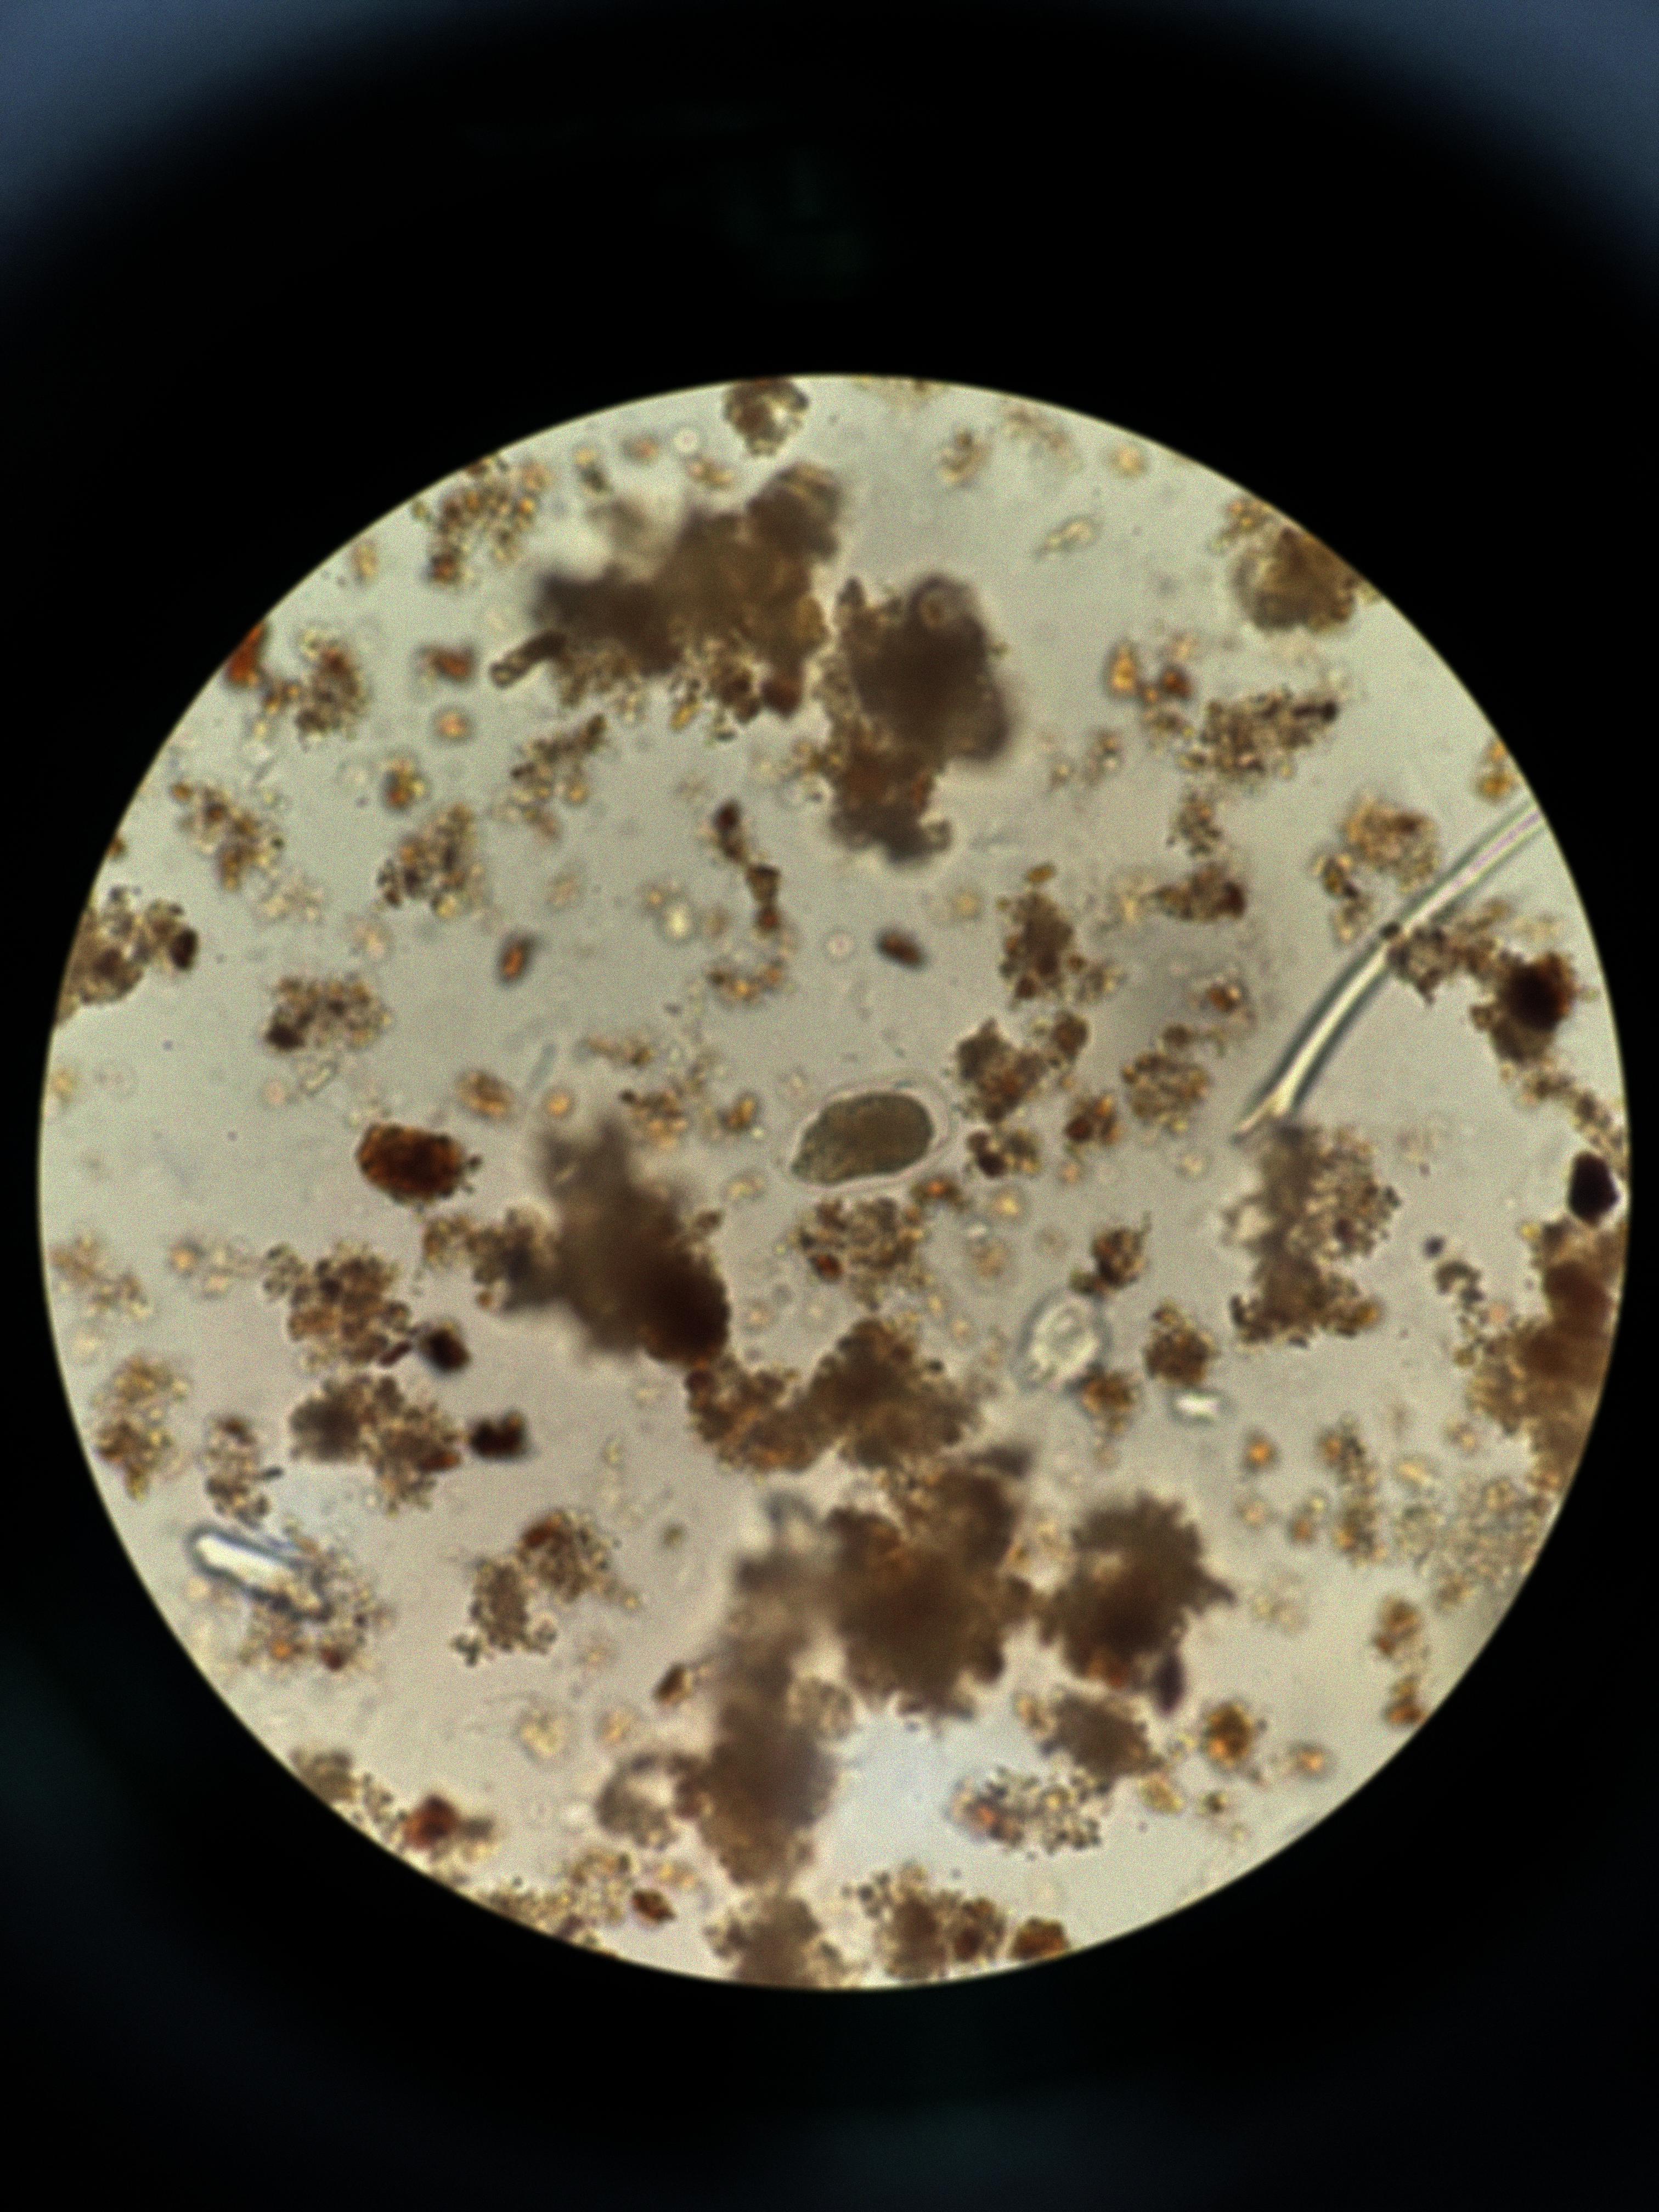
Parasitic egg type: Hookworm egg